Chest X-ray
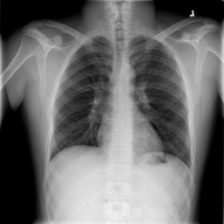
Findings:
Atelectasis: negative
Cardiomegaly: negative
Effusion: negative
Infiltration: positive
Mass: negative
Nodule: negative
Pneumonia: negative
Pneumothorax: negative
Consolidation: negative
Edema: negative
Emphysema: negative
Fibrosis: negative
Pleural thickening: negative
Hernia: negative